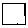
Label: square